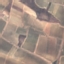
Land use / land cover: PermanentCrop